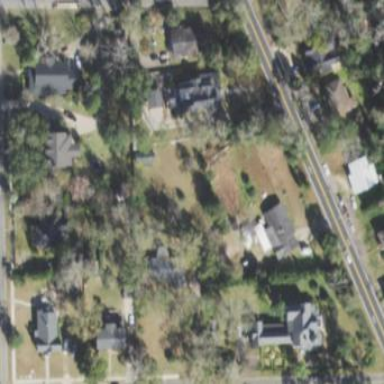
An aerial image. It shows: Residential area composed of single-family homes.